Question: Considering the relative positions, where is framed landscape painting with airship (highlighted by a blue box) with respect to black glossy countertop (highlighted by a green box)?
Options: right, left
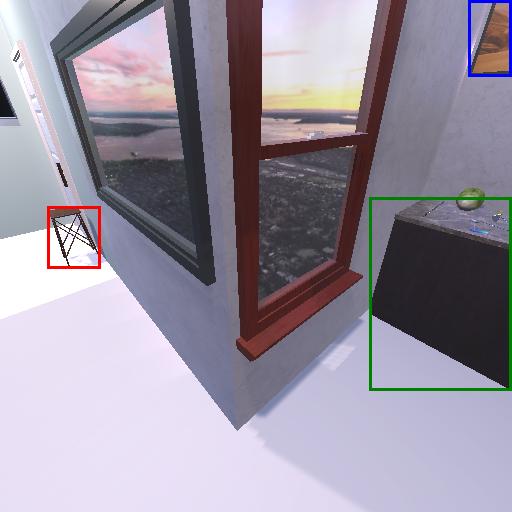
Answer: right